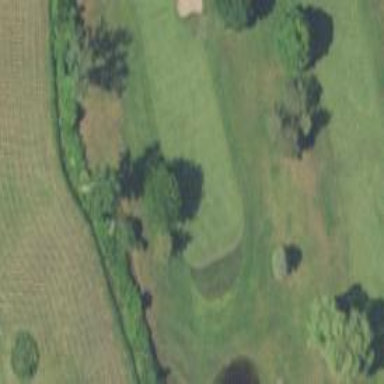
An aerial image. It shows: Grassy area designated as golf fairway.